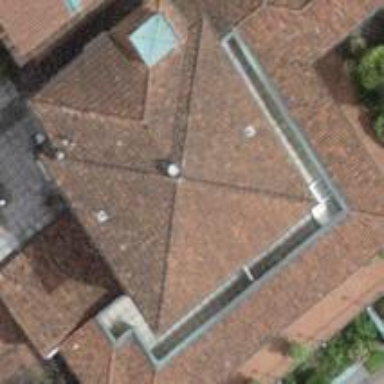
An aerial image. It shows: Hotel with hipped roof shape.